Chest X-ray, AP view. Patient: 74 years old, sex F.
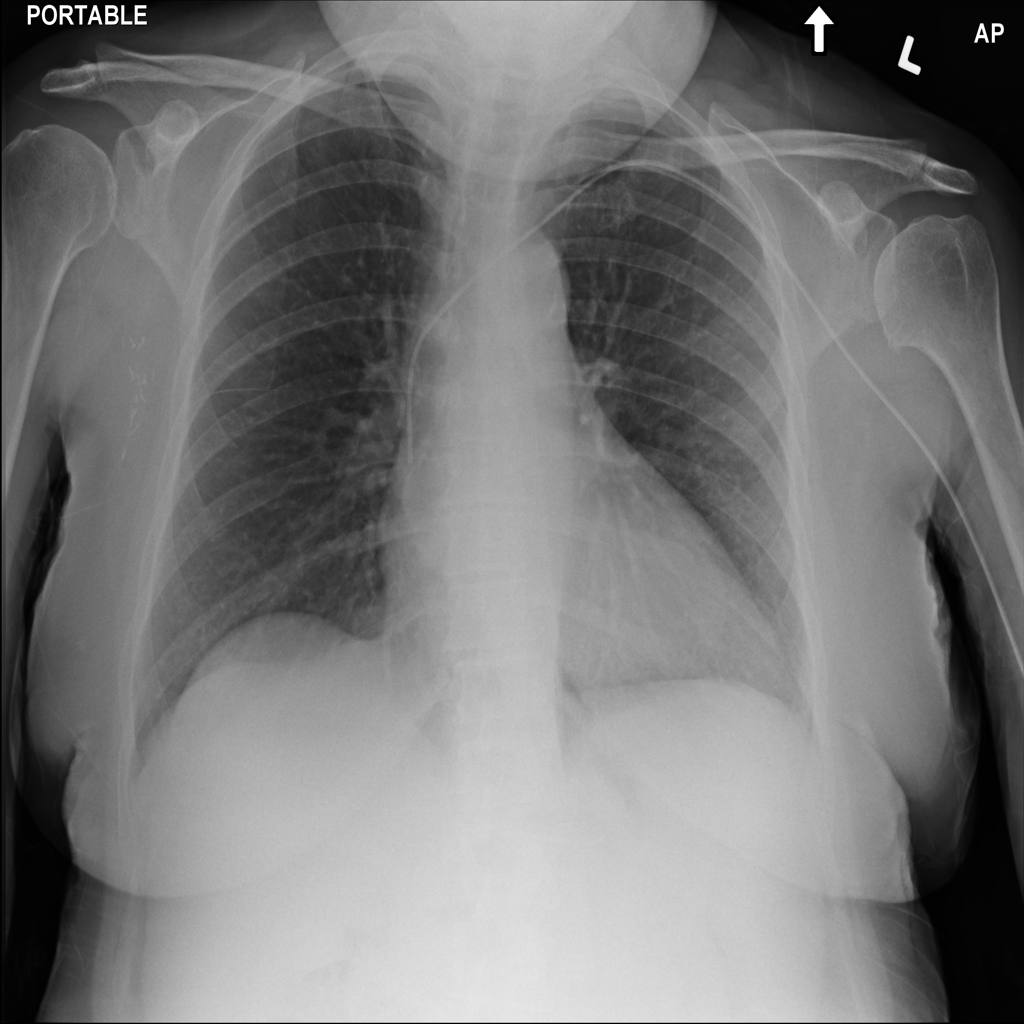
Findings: No Finding